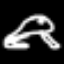
Label: frog